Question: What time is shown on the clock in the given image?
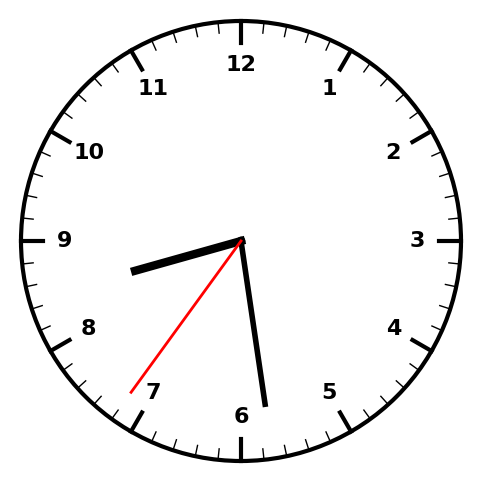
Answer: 08:28:36